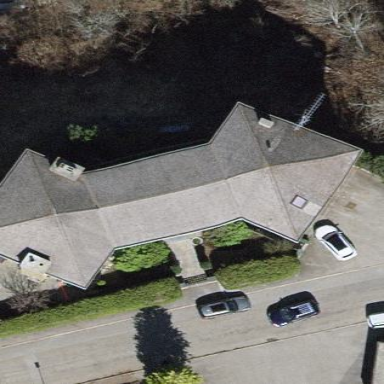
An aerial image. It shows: Building with gabled roof.